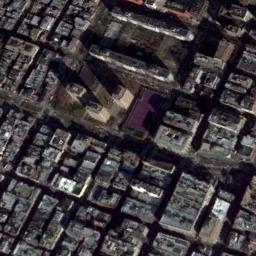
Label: commercial_area